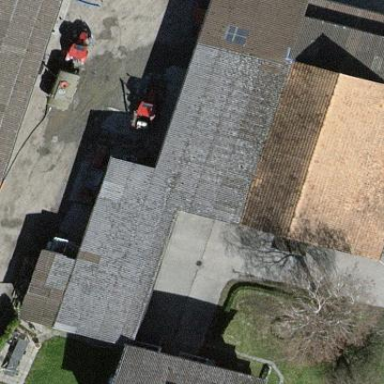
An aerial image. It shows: Farm building.